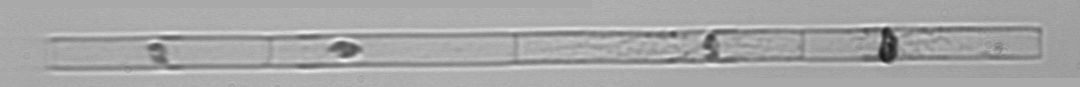
Label: Dactyliosolen_blavyanus